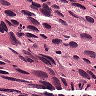
Metastatic tissue present: yes